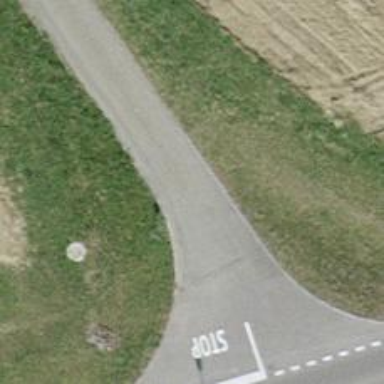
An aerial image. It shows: Unclassified asphalt road without sidewalk.